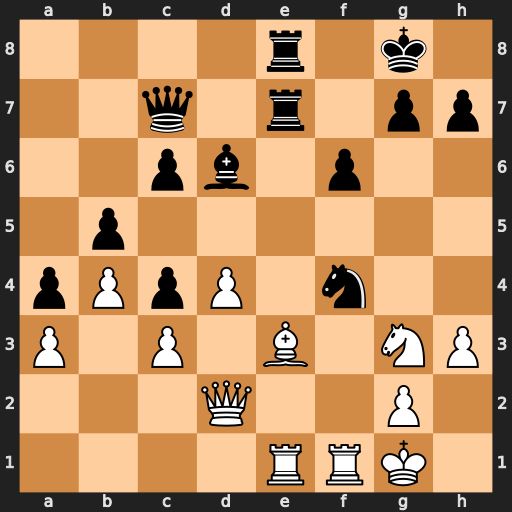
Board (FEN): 4r1k1/2q1r1pp/2pb1p2/1p6/pPpP1n2/P1P1B1NP/3Q2P1/4RRK1
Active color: w
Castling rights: -
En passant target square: -
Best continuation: Bxf4 Bxf4 Rxe7